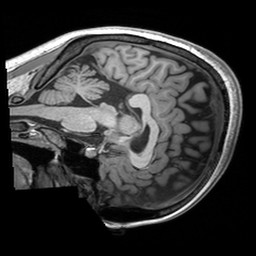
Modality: T1w
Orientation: sagittal
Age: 23
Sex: female
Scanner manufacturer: siemens
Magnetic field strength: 3 T
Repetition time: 2.53 s
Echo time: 0.00298 s